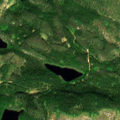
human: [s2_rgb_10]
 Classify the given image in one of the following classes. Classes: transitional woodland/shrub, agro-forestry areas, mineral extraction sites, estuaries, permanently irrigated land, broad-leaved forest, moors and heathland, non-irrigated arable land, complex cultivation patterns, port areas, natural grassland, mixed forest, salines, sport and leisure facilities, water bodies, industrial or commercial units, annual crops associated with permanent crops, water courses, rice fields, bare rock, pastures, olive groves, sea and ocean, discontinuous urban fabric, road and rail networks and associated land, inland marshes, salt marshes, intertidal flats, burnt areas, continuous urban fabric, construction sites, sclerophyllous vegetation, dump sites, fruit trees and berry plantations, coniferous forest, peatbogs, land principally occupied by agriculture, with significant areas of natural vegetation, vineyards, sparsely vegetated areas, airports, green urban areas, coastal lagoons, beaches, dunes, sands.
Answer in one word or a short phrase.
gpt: coniferous forest, mixed forest